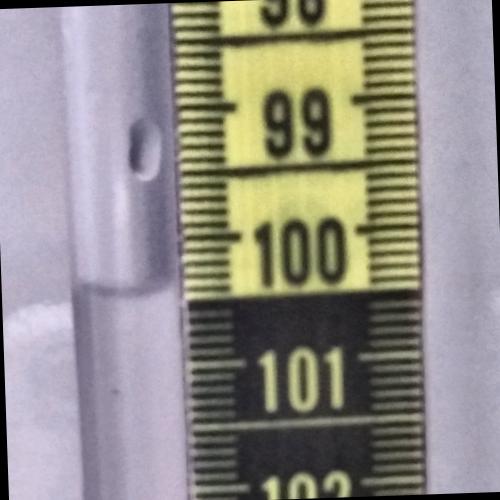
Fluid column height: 100.4 cm